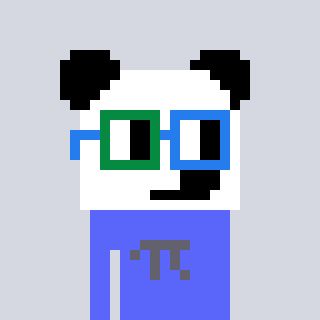
a pixel art character with square green and blue glasses, a panda-shaped head and a purple-colored body on a cool background